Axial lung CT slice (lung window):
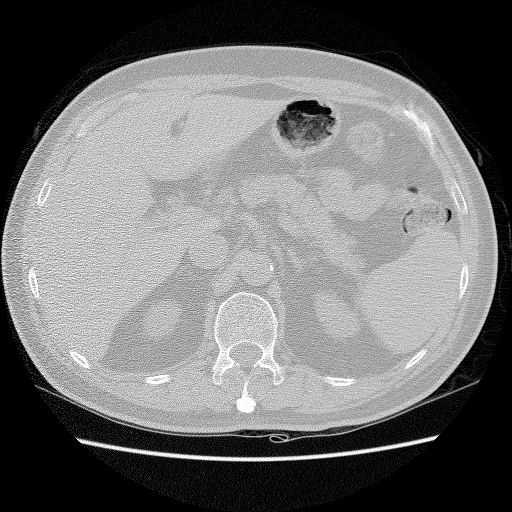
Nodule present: no